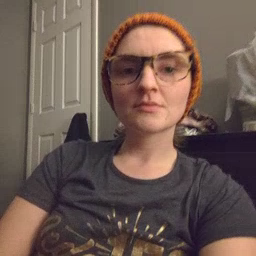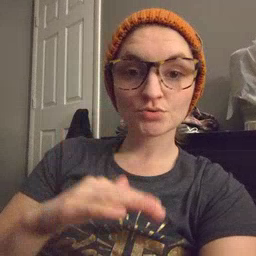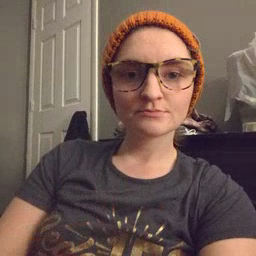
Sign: on